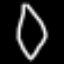
Label: diamond